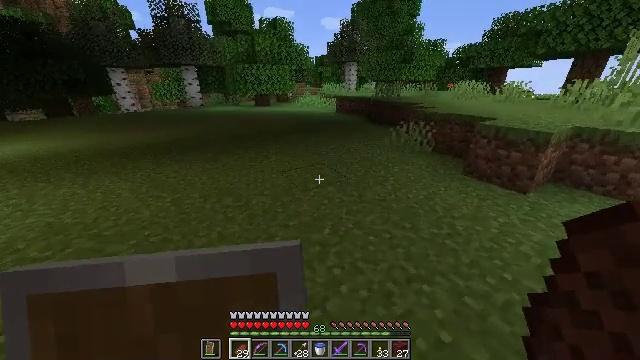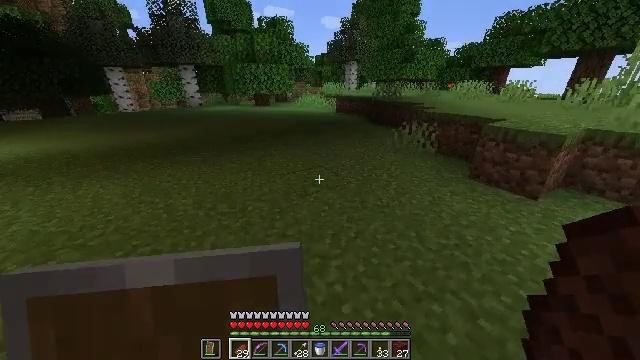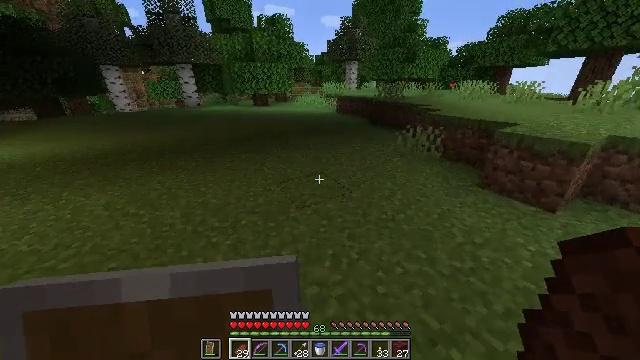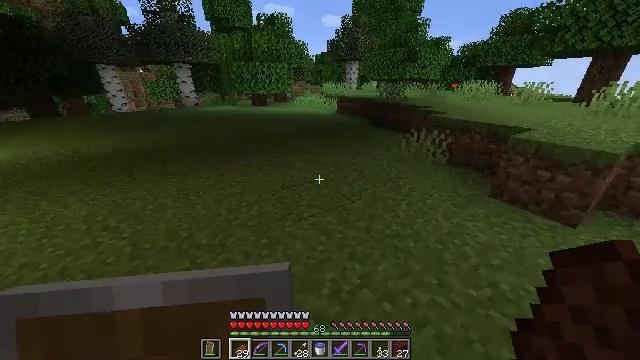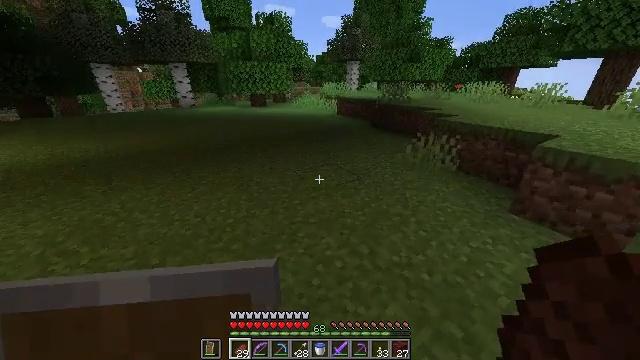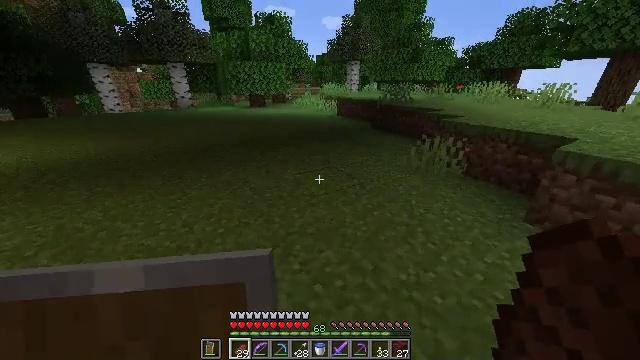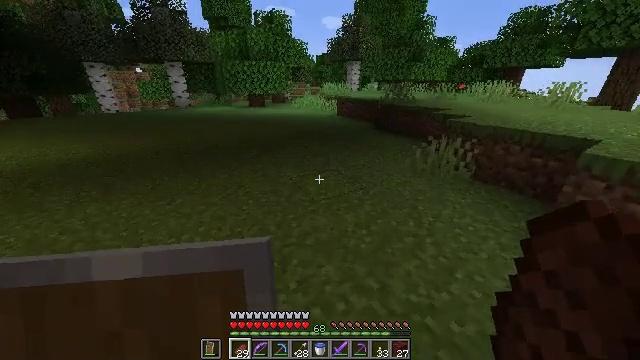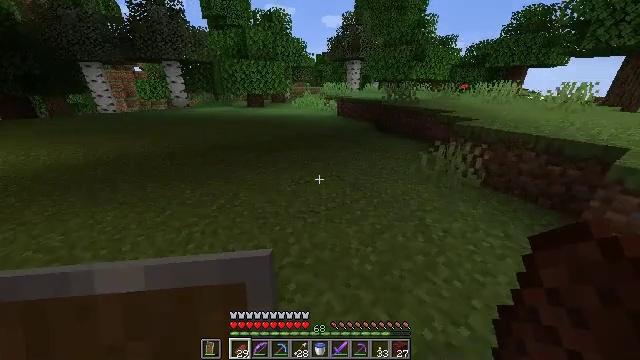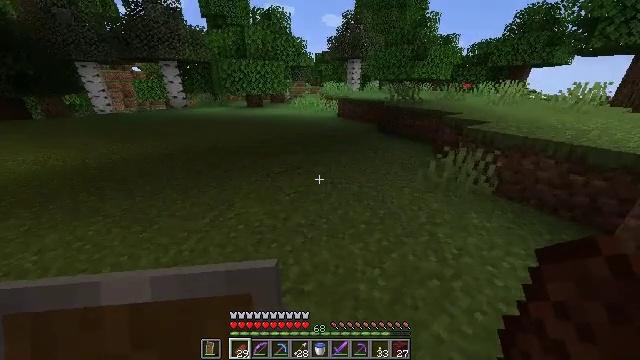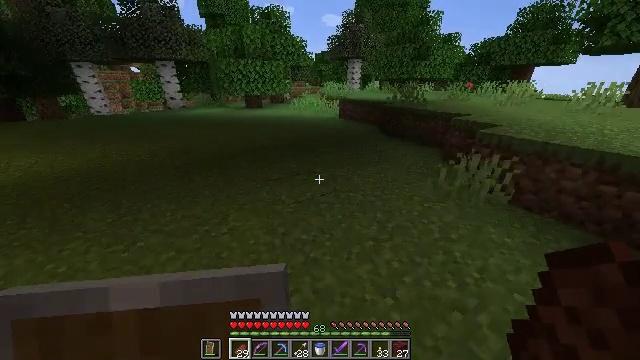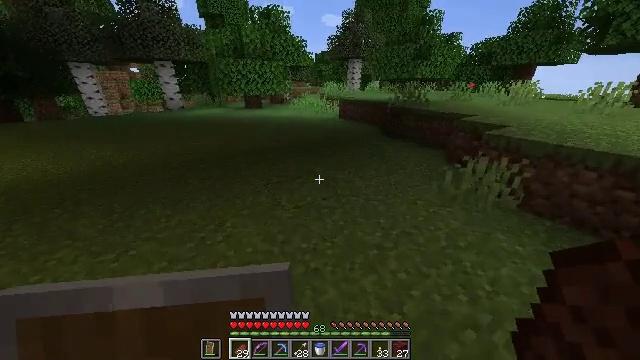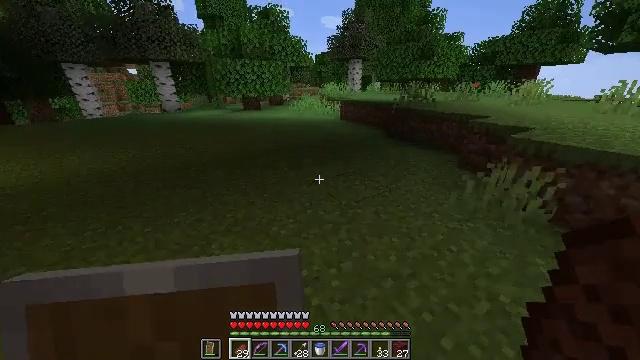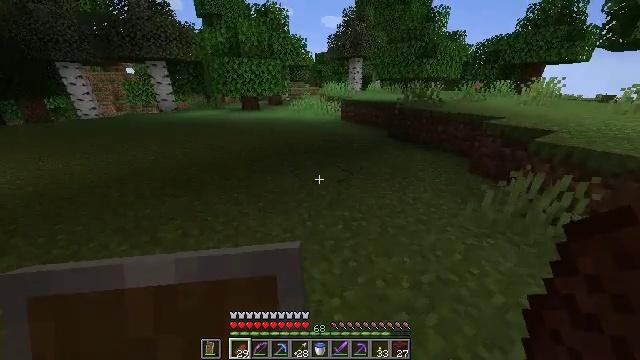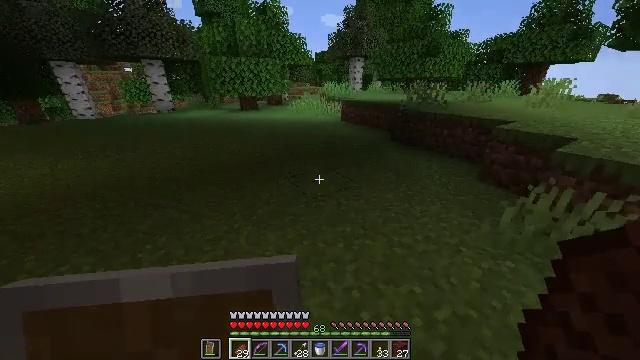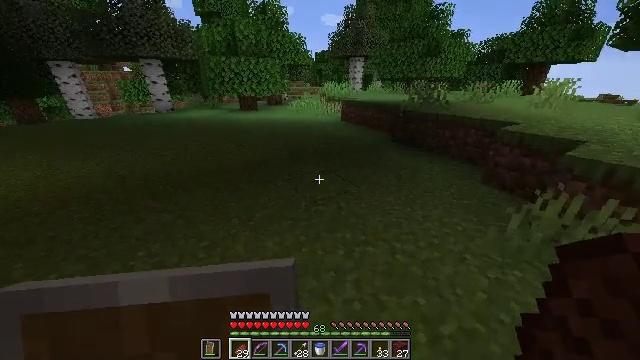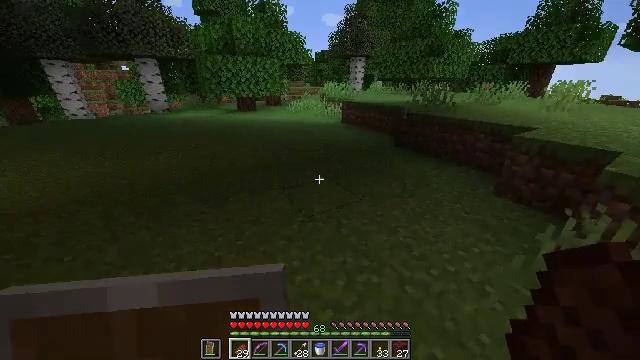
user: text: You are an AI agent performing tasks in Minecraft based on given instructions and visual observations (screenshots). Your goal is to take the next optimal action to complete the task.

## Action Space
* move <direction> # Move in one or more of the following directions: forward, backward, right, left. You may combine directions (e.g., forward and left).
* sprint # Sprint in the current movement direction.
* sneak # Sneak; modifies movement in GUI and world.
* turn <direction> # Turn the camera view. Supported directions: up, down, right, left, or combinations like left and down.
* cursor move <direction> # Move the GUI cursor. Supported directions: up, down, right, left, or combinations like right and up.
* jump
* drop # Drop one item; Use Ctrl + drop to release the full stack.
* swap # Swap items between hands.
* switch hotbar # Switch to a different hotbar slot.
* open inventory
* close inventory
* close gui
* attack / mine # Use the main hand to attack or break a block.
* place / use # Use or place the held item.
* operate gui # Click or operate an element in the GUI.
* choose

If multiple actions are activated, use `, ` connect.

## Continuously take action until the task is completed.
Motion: motion action
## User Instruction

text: Gather a pumpkin block.
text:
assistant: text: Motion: move forward
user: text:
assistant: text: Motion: move forward
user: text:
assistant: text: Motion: move forward
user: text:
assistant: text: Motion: move forward
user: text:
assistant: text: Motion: move forward
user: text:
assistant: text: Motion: move forward
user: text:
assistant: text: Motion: move forward
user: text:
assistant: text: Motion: move forward
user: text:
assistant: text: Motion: move forward
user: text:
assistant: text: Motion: move forward
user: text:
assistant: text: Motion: move forward
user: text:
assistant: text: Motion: move forward
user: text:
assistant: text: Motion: move forward
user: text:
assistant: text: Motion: move forward
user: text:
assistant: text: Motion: move forward
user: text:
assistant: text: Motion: move forward
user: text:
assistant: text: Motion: move forward
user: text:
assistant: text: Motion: move forward
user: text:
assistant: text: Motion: move forward
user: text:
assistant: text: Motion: move forward
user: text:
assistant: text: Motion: move forward
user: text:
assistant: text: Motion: move forward
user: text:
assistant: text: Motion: move forward
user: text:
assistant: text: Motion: move forward
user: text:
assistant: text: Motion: move forward
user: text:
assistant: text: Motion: move forward
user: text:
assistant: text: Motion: move forward
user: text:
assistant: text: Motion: move forward
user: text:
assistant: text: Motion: move forward
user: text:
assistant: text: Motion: move forward